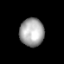
Tissue: lung
Cell type: Epithelial cells
Senescence score: 0.5701
Nuclear area (px): 670
Mean DAPI intensity: 166.04